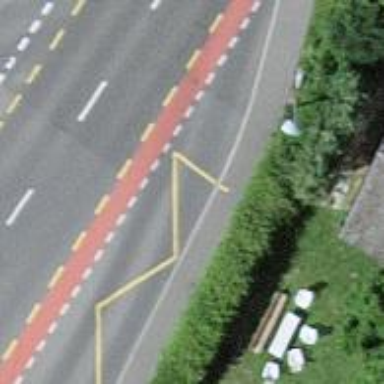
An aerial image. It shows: Platform for public transport on the road.